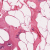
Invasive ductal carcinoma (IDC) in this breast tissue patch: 0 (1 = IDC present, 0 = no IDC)